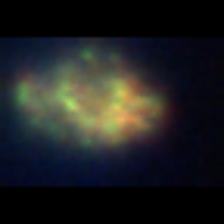
Taxon: Unknown_detritus
Group: Unknown